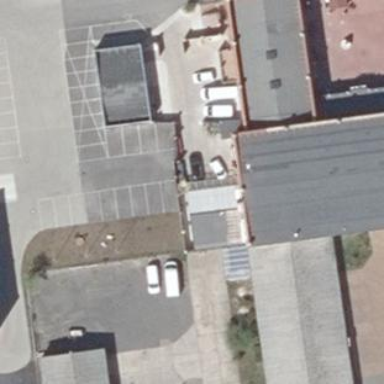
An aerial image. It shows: Restaurant building.